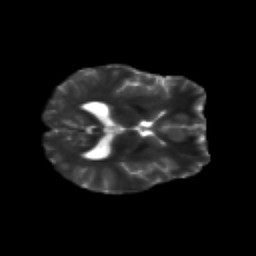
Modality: T2w
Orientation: axial
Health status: healthy
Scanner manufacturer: siemens
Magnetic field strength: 3 T
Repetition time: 12 s
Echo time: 0.092 s